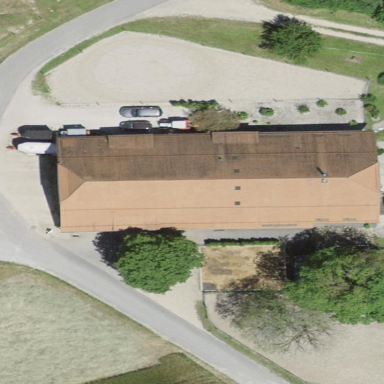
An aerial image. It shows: Building with half-hipped roof shape.